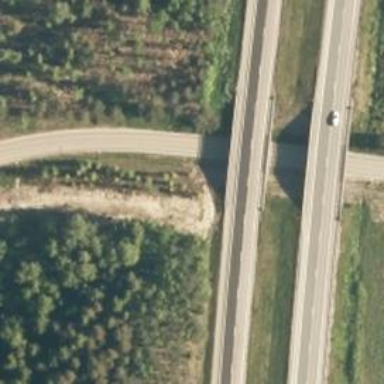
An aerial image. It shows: Asphalt bridge over motorway.